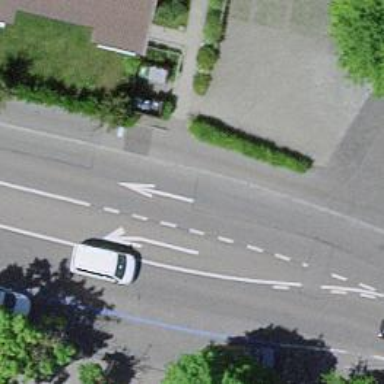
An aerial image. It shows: Left sidewalk along asphalt tertiary road.